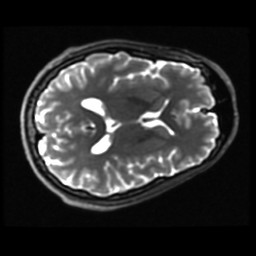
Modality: T2w
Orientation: axial
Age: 23
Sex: female
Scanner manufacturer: ge
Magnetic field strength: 3 T
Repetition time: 9.207 s
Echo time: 0.1011 s